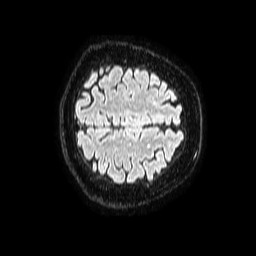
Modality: FLAIR
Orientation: axial
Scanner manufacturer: philips
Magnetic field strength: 1.5 T
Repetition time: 4.8 s
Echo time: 0.3 s